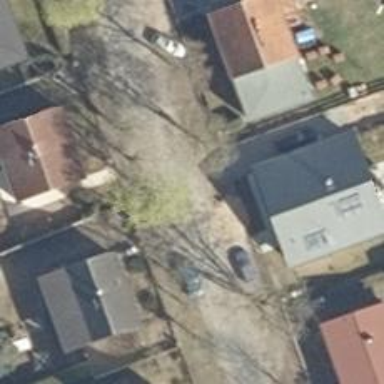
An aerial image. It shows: Driveway leading to service road.